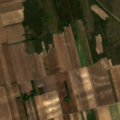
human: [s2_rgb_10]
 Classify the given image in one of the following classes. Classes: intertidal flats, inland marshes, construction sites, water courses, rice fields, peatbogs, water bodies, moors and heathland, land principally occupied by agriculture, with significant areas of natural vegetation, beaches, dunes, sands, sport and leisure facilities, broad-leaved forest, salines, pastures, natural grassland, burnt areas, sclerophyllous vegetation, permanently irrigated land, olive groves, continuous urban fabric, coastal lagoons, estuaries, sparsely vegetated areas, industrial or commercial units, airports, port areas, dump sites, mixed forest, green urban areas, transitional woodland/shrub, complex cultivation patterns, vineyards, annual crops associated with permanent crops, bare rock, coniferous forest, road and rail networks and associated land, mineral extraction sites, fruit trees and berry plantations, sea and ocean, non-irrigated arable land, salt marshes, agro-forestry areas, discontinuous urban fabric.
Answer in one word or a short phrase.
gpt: non-irrigated arable land, pastures